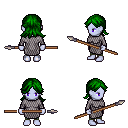
a pixel art fantasy rpg character, female body template, dark elf, purple skin, chain mail, teal pants, green loose hair, spear, four views (front, back, left, right), 2x2 character sprite sheet, small pixel art, hard edges, no anti-aliasing